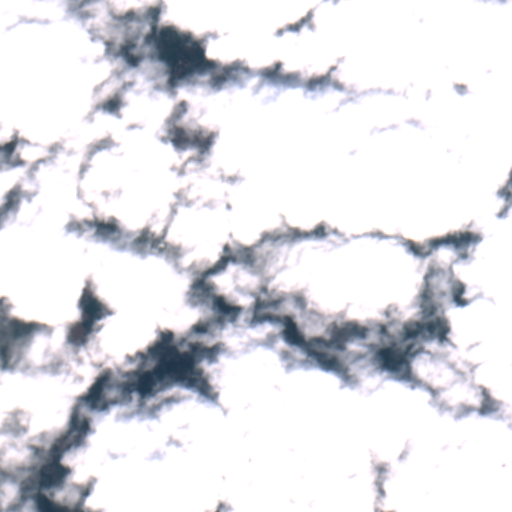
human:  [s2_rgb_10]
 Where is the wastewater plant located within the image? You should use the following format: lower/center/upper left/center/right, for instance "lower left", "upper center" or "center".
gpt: The wastewater plant is located in the upper right of the image.
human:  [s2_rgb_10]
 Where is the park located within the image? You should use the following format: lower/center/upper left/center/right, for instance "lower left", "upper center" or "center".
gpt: There is no park in the image.